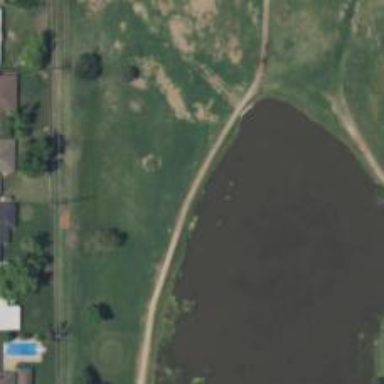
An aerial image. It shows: Pathway for golfing.